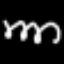
Label: squiggle